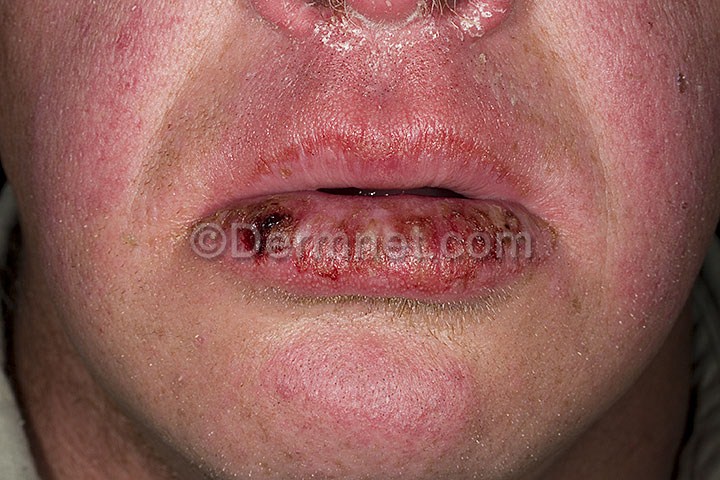
Disease: Light Diseases and Disorders of Pigmentation